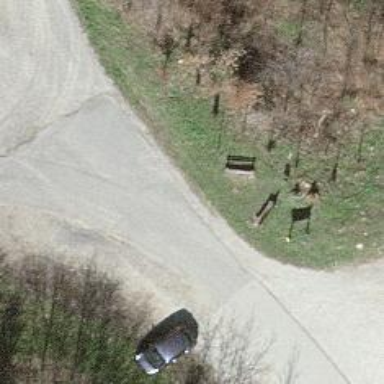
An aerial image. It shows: Bench for seating.